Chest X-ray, PA view. Patient: 37 years old, sex F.
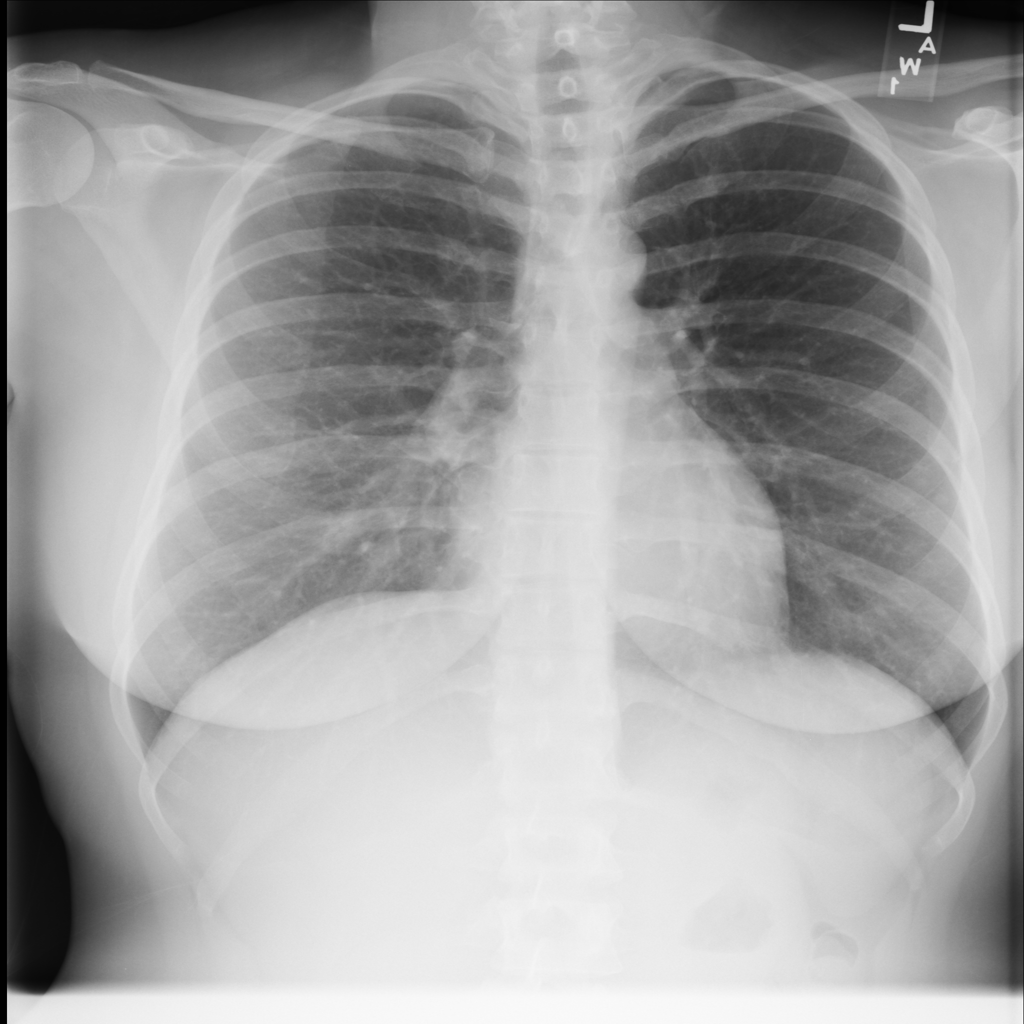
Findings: No Finding